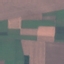
Land use / land cover class: AnnualCrop